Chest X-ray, PA view. Patient: 50 years old, sex F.
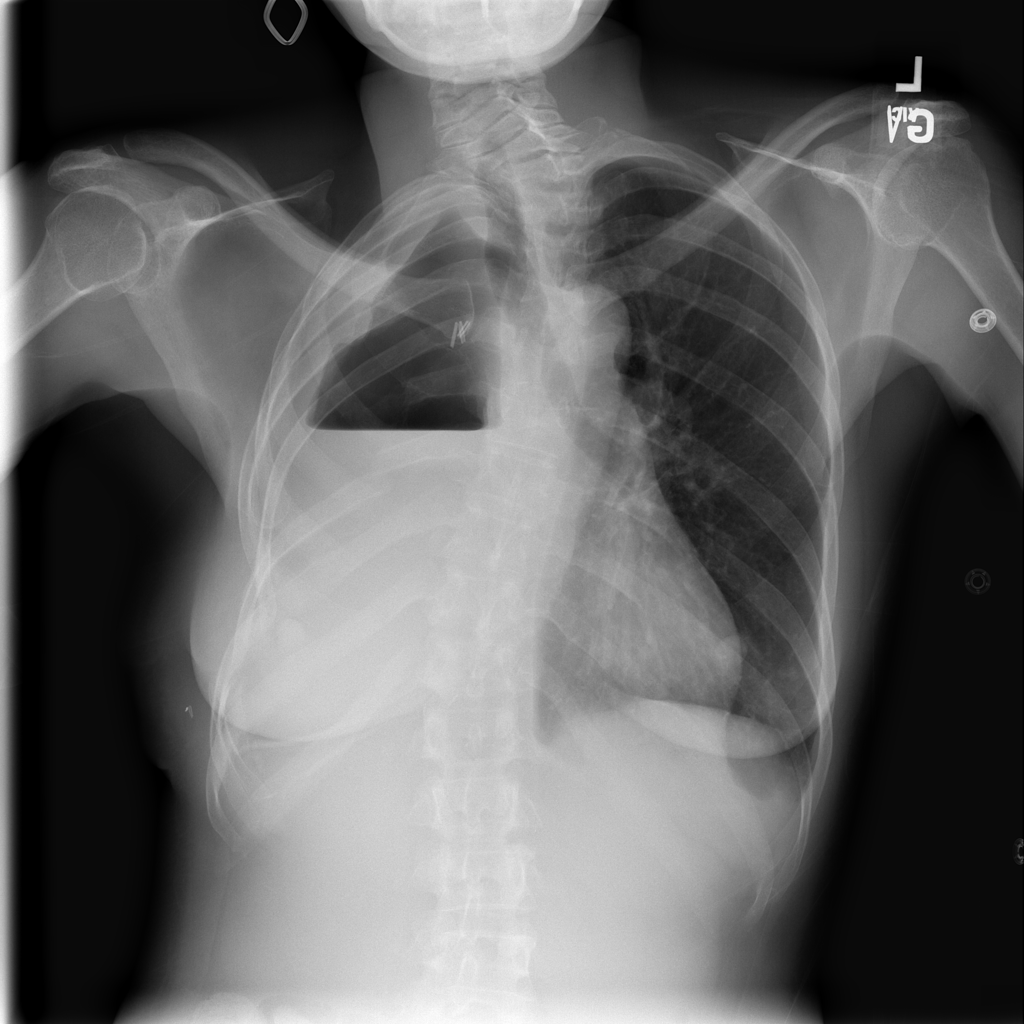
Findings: No Finding